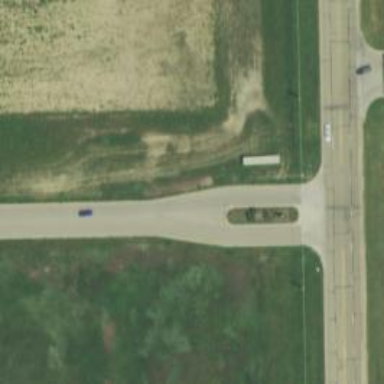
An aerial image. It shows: Tertiary road.